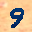
Label: 9